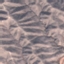
Land use / land cover: HerbaceousVegetation